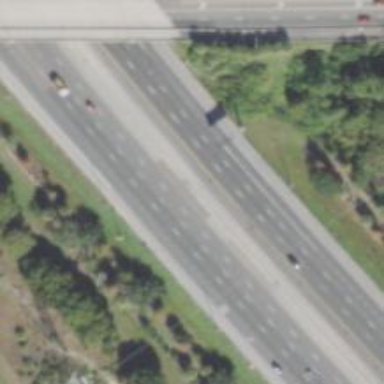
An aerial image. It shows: Motorway junction.